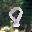
Label: 8